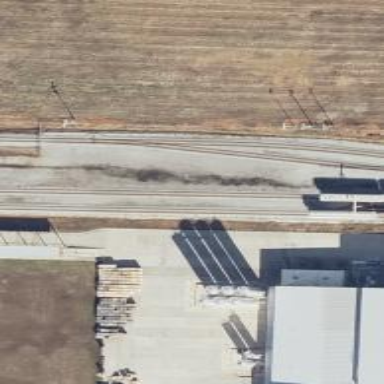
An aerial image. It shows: Rail spur service.